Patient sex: M
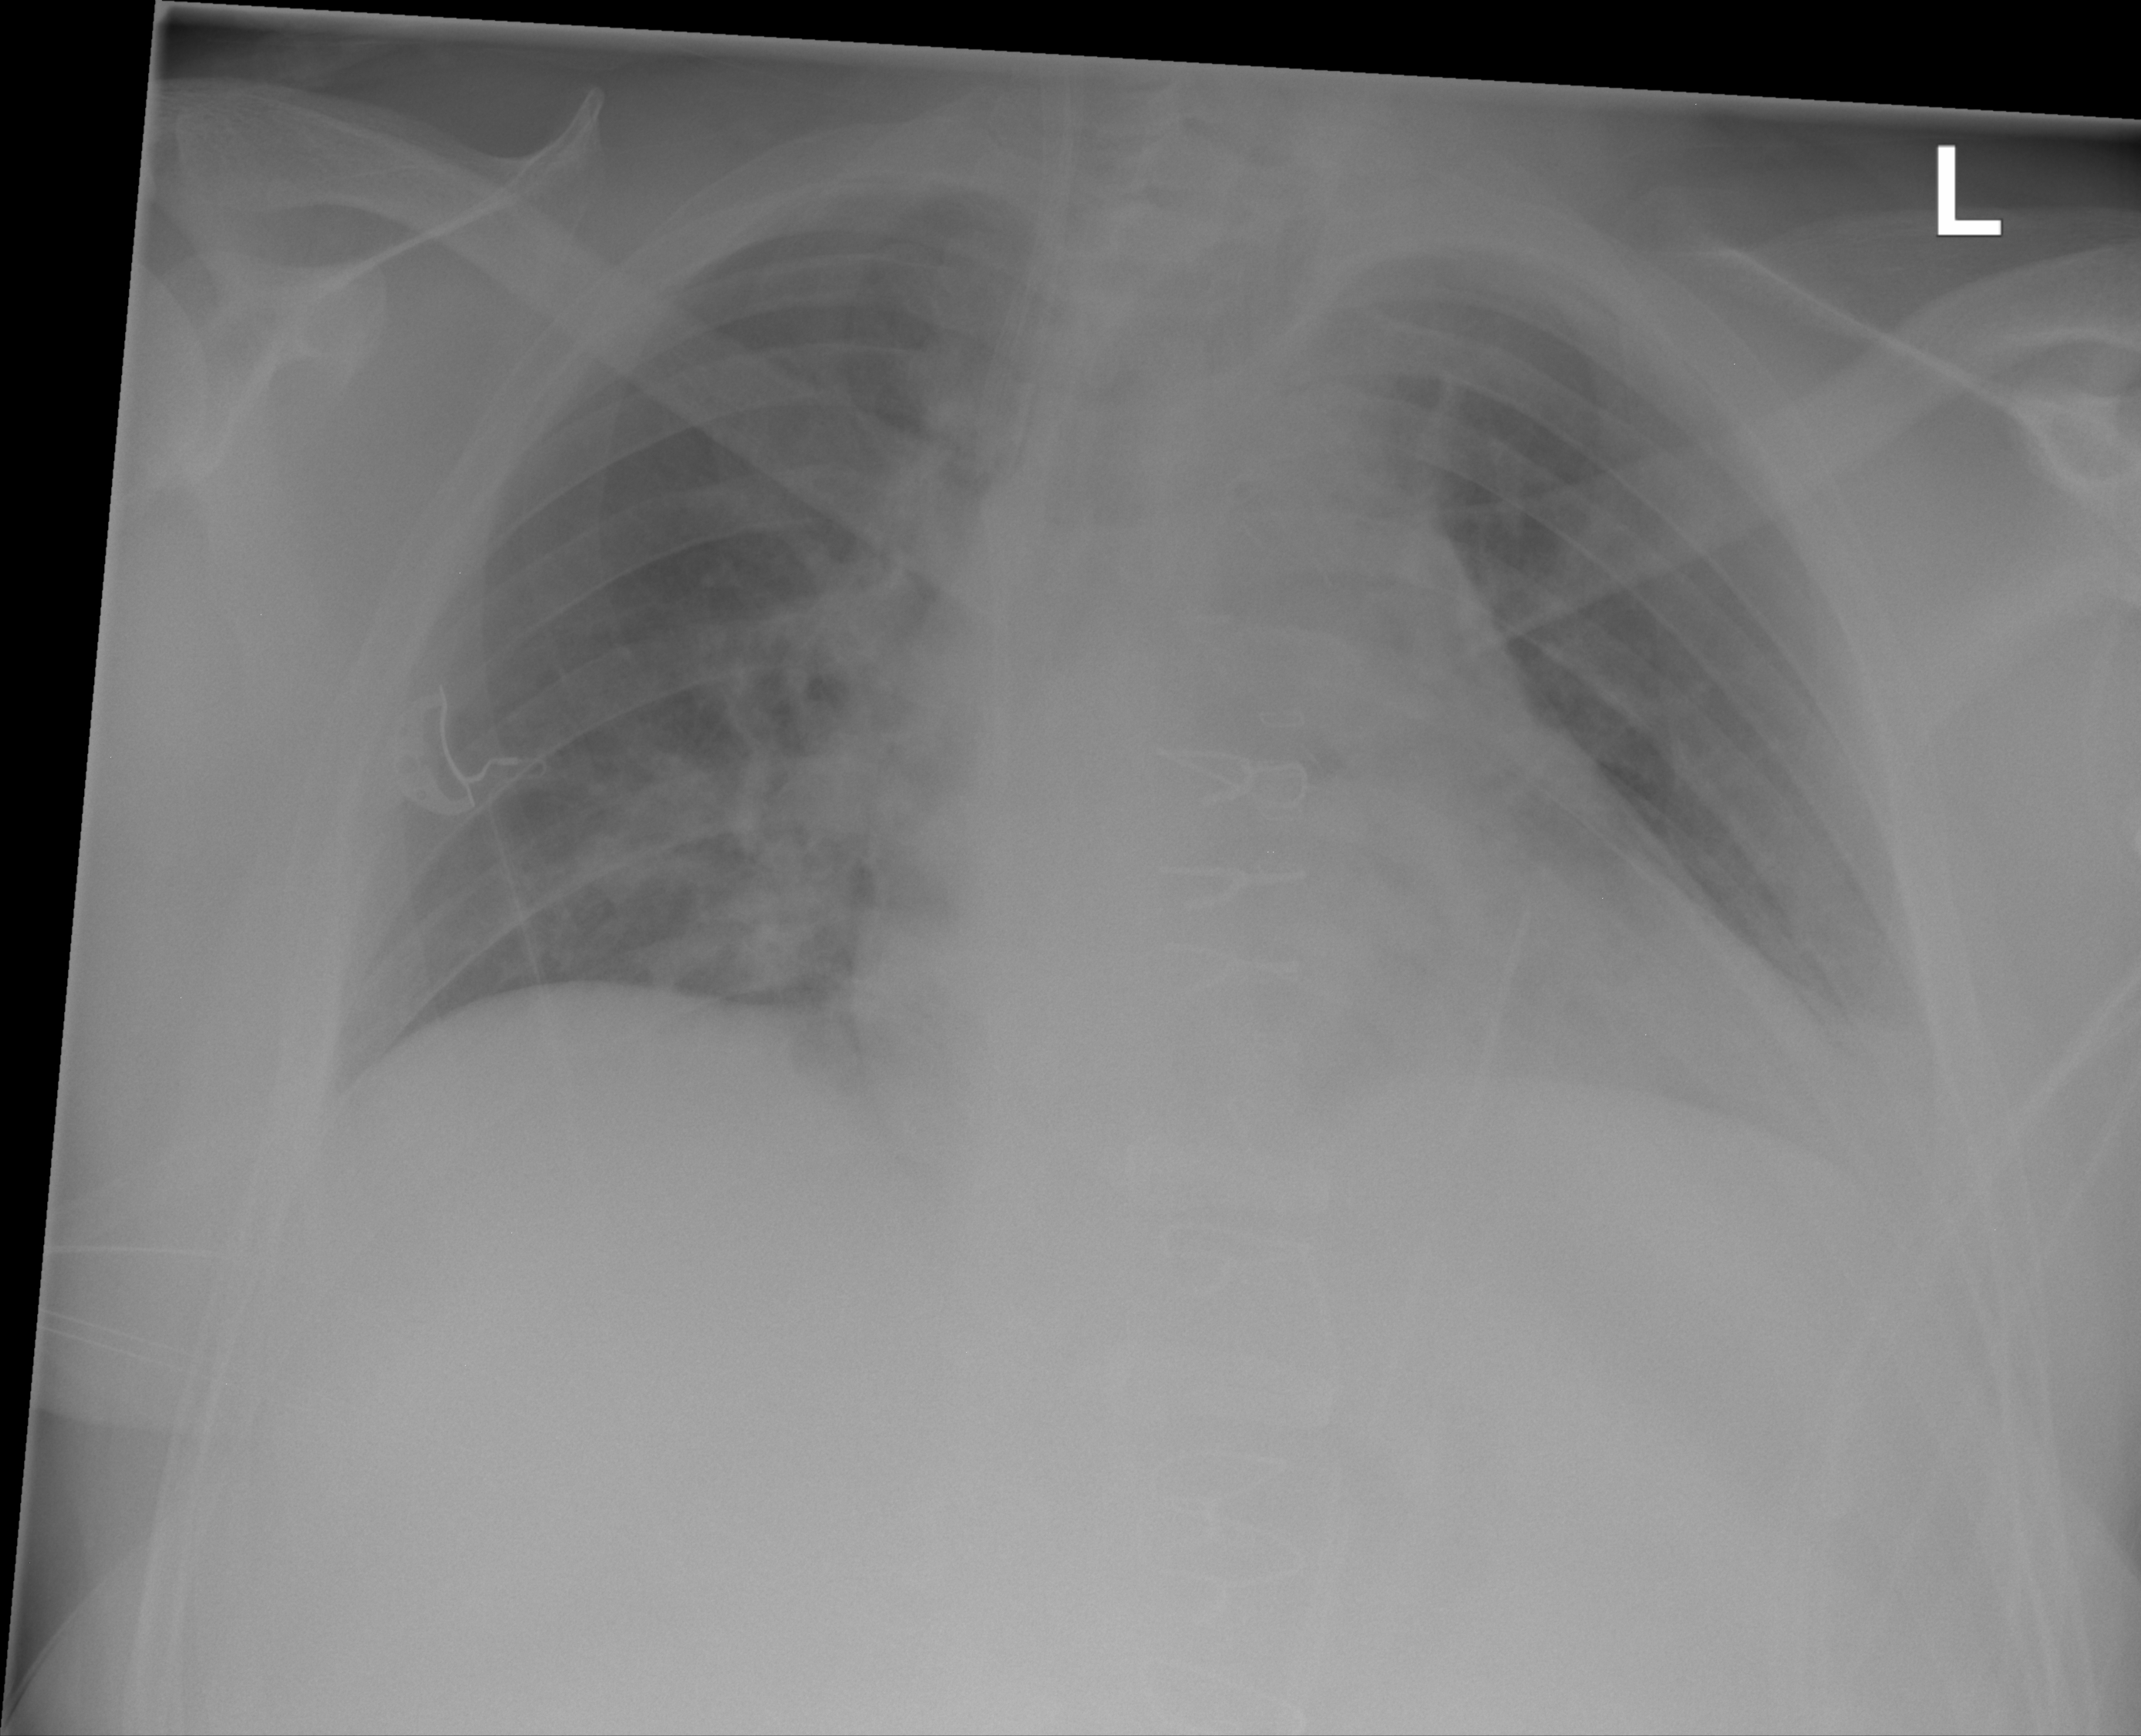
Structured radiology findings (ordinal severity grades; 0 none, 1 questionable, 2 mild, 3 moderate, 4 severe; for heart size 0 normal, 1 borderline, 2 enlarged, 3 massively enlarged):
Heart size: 2
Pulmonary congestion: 0
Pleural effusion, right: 0
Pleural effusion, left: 0
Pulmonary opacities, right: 1
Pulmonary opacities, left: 0
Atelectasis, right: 0
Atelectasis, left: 0